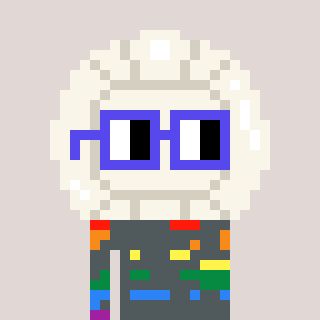
a pixel art character with square blue glasses, a volleyball-shaped head and a gunk-colored body on a warm background